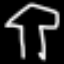
Label: mushroom